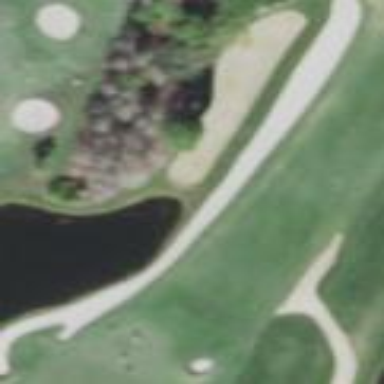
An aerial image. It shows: Sand bunker on golf course.